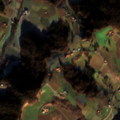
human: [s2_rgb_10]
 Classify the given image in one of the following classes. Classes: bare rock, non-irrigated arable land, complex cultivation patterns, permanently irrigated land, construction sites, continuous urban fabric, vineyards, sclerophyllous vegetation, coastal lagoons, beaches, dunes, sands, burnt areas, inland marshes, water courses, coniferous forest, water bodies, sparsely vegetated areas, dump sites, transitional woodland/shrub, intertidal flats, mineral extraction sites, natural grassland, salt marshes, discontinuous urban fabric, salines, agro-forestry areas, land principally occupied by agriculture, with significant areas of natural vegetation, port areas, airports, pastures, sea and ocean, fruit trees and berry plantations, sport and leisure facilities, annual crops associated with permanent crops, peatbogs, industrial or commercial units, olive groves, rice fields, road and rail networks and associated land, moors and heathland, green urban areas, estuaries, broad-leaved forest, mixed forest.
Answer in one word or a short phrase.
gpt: non-irrigated arable land, complex cultivation patterns, broad-leaved forest, mixed forest